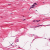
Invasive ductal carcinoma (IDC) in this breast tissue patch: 0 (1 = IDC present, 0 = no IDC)